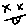
Label: smiley face